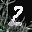
Label: 2